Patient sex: M
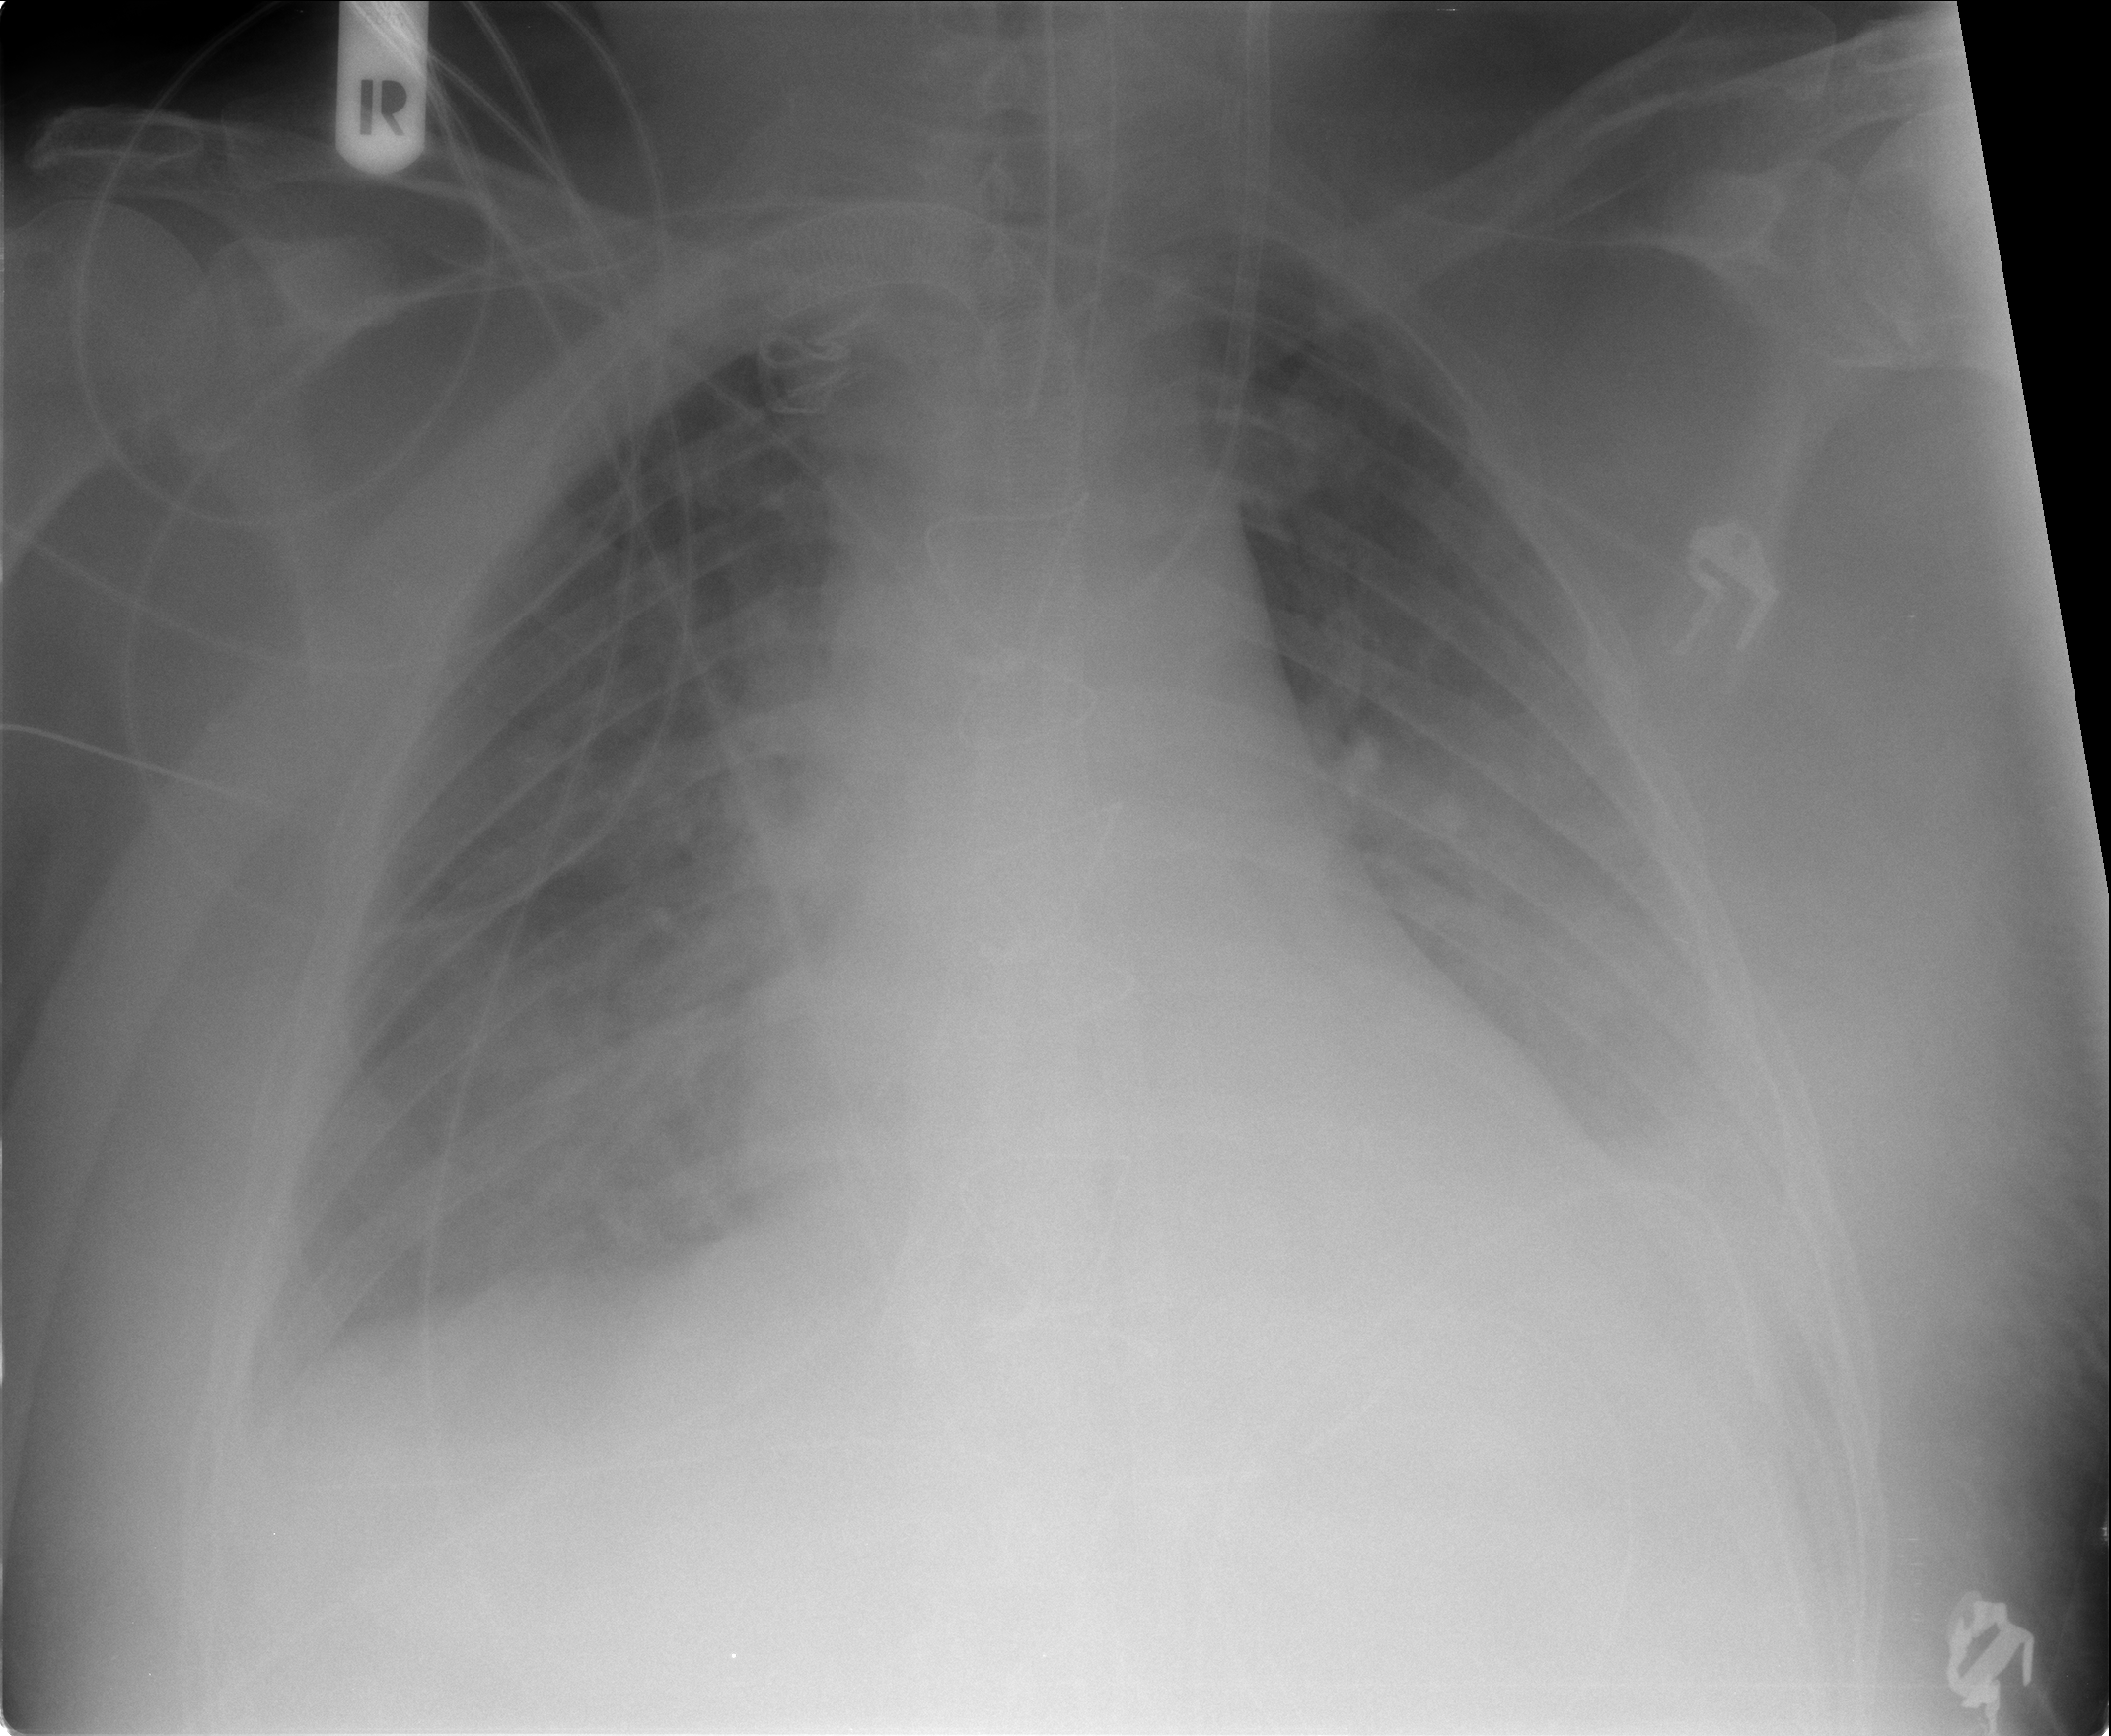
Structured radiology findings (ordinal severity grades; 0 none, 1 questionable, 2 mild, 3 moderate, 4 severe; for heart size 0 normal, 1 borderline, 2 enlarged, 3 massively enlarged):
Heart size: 2
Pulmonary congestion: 3
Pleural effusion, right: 3
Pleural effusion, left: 3
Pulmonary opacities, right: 2
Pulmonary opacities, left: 2
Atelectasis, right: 2
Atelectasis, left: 2